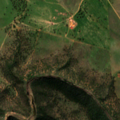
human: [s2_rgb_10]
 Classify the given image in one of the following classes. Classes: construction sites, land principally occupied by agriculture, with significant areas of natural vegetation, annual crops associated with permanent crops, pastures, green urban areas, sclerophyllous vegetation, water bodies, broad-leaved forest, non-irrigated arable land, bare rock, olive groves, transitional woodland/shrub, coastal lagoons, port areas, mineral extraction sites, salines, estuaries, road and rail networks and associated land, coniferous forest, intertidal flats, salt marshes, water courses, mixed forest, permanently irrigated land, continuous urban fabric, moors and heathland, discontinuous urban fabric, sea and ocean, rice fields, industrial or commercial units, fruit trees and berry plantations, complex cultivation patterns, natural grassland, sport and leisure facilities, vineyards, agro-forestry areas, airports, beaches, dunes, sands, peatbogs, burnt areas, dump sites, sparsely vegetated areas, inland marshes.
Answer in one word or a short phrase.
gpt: non-irrigated arable land, olive groves, pastures, broad-leaved forest